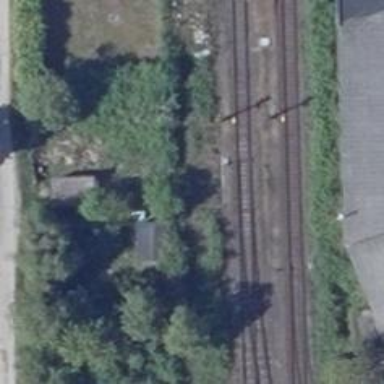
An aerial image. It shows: Railway switch.